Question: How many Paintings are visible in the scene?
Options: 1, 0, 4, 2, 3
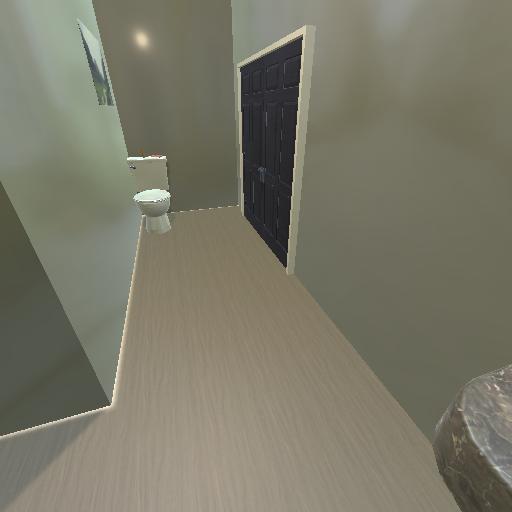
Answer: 1